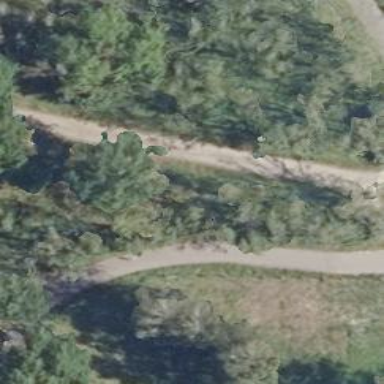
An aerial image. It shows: Gravel service road.